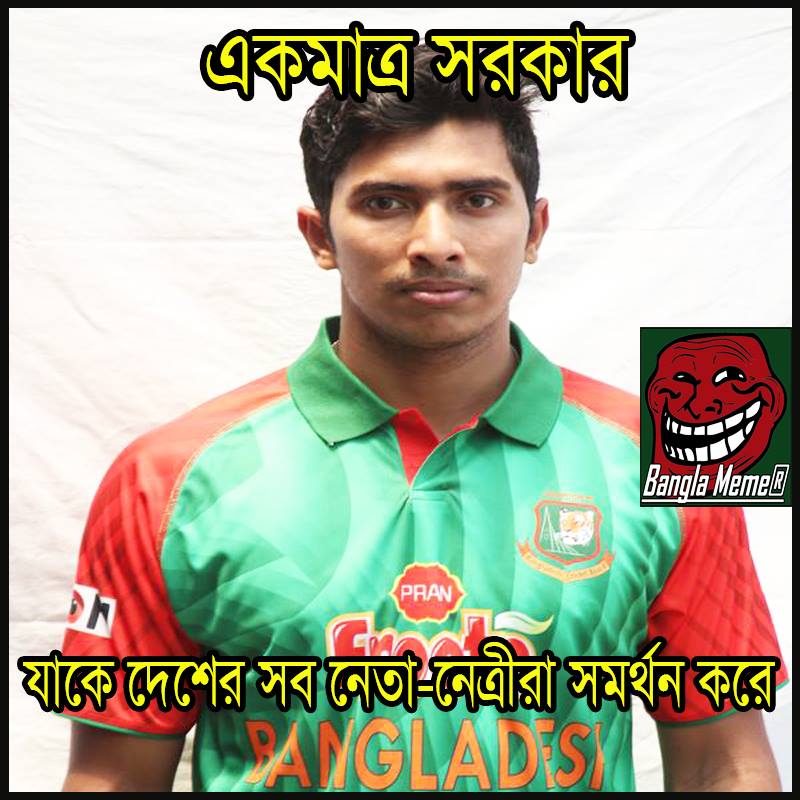
Caption: একমাত্র সরকার    যাকে দেশের সব নেতা-নেত্রীরা সমর্থন করে
Label: non-hate